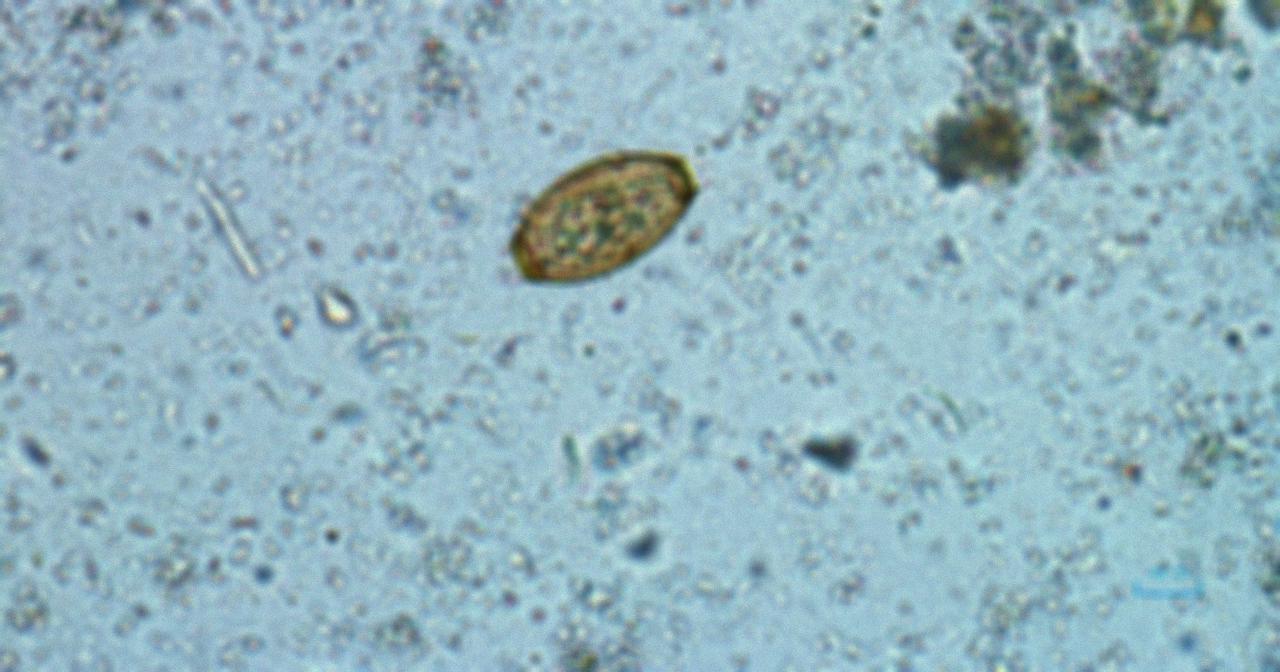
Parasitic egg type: Trichuris trichiura